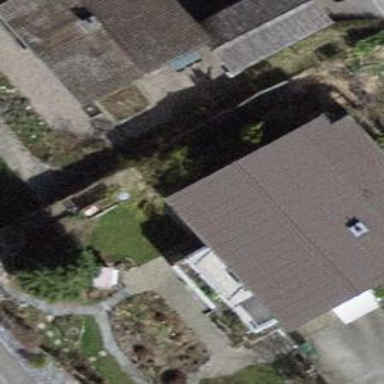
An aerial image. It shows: Building with tiled roof.